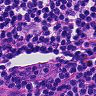
Metastatic tissue present: no